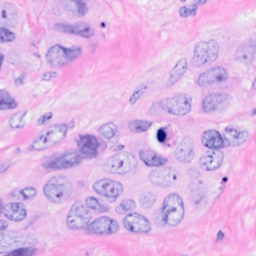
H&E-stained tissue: Breast